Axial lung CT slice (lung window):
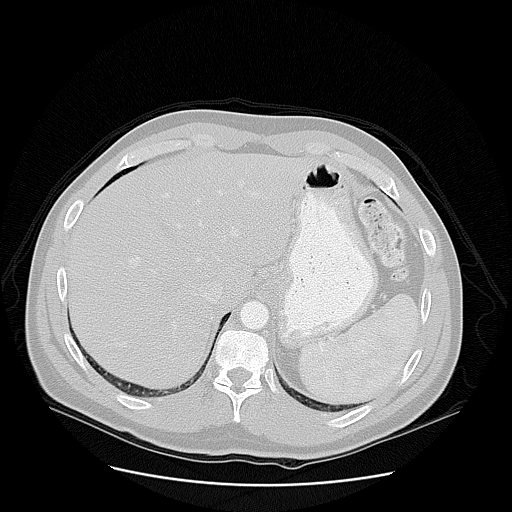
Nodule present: no